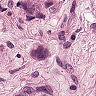
Metastatic tissue present: yes